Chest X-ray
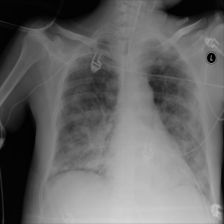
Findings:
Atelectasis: negative
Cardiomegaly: negative
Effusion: negative
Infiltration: positive
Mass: negative
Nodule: negative
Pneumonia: negative
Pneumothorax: negative
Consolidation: negative
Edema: negative
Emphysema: negative
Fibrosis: negative
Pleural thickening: negative
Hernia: negative